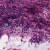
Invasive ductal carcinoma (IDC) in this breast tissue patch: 0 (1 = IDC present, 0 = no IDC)